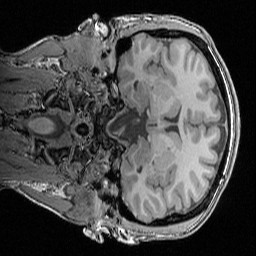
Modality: T1w
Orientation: coronal
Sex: female
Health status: ill
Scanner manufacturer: siemens
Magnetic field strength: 3 T
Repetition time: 1.57 s
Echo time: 0.00342 s